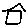
Label: house